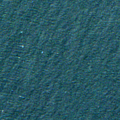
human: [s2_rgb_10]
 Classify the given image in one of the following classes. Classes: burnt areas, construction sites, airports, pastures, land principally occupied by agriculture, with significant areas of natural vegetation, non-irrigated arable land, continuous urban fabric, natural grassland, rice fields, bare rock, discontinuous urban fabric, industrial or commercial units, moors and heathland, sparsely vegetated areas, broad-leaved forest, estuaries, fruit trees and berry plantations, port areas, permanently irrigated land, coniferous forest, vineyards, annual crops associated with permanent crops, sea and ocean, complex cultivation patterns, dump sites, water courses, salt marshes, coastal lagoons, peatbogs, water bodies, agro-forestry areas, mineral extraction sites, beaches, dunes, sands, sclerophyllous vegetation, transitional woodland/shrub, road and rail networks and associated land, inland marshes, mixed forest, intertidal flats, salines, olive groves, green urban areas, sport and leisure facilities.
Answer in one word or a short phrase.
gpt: sea and ocean